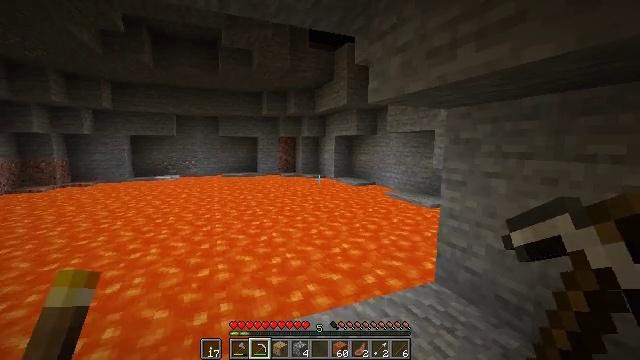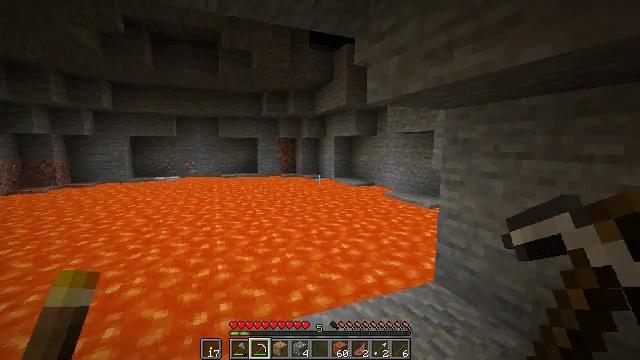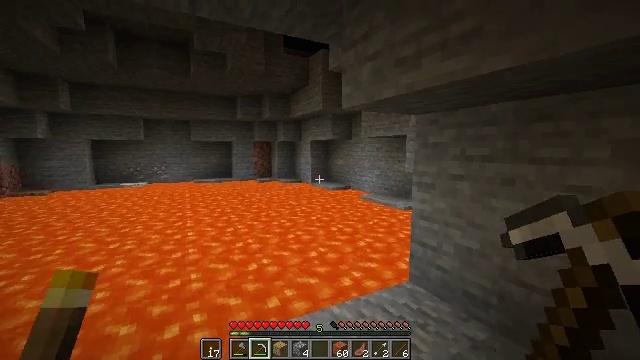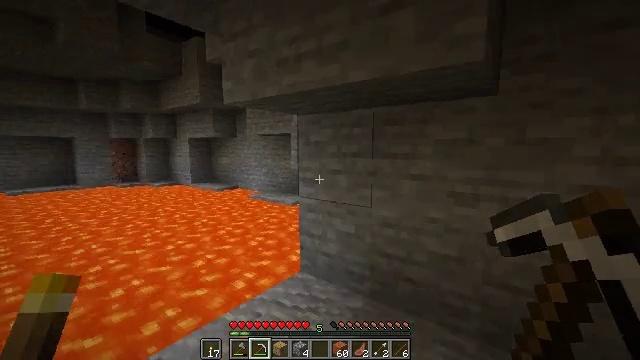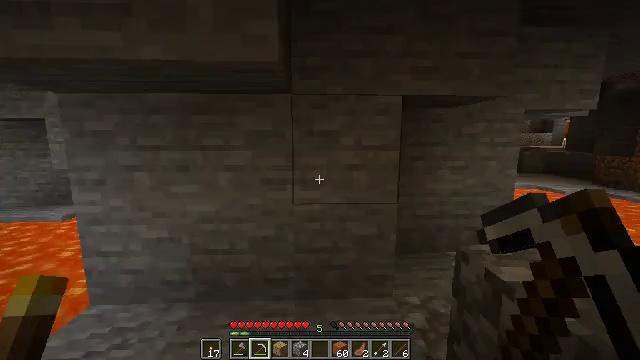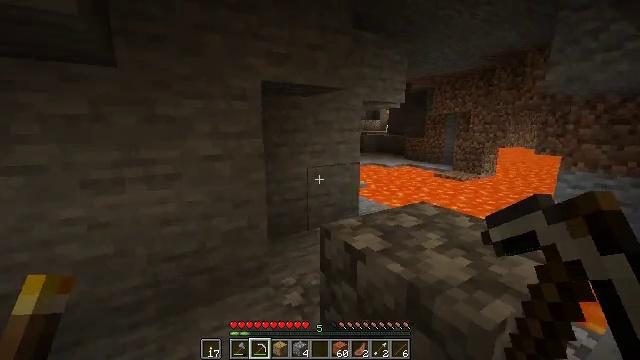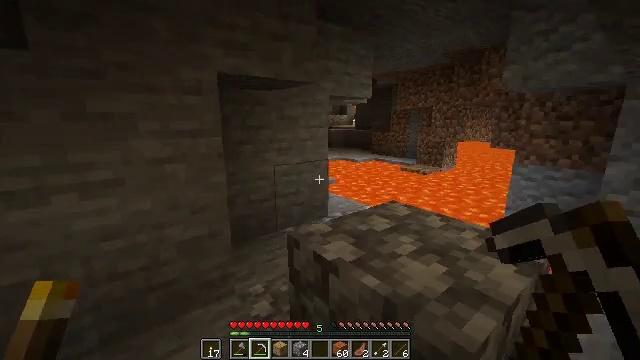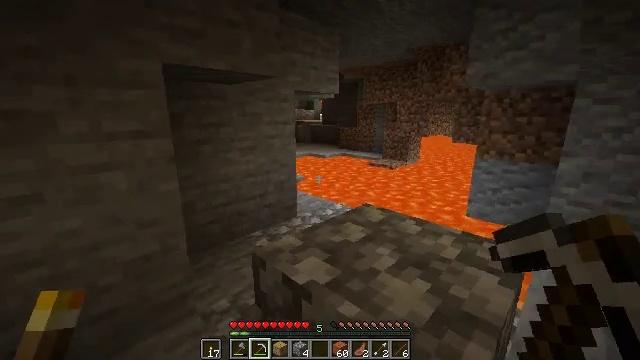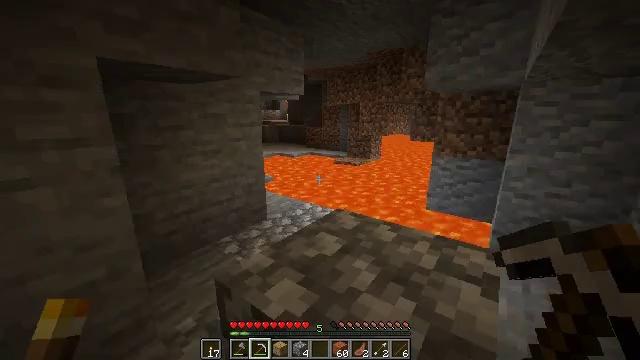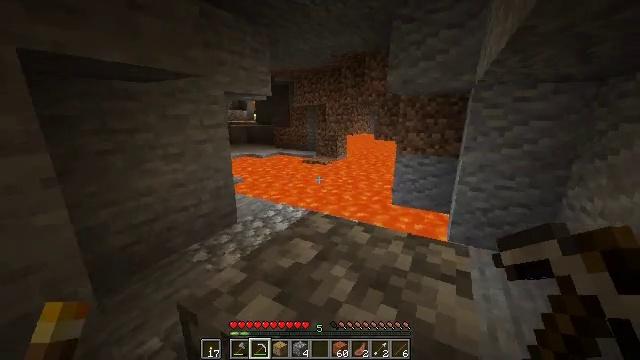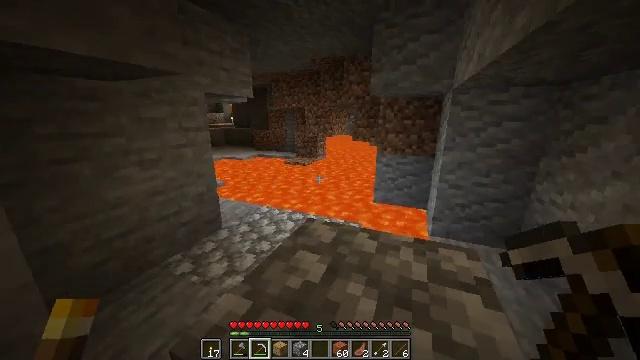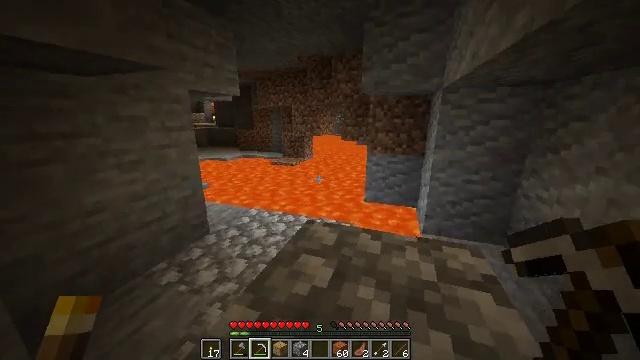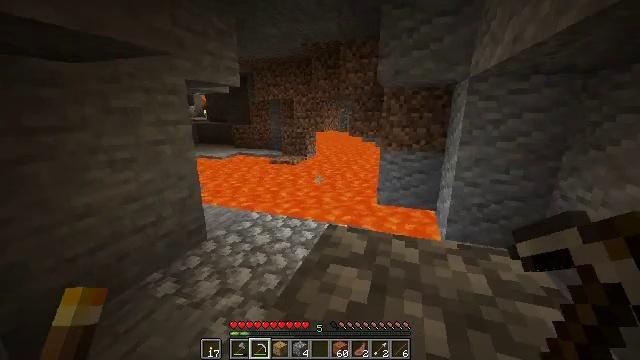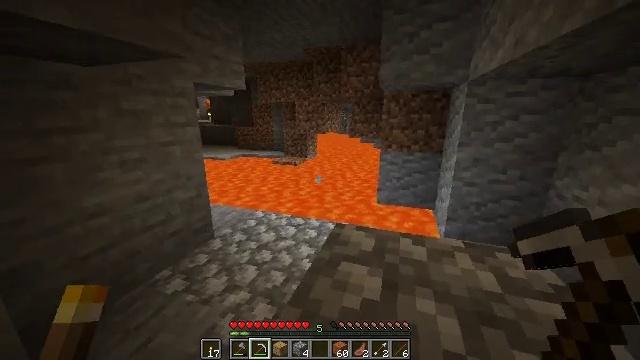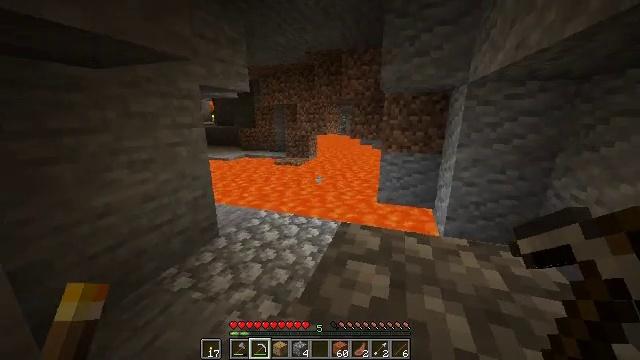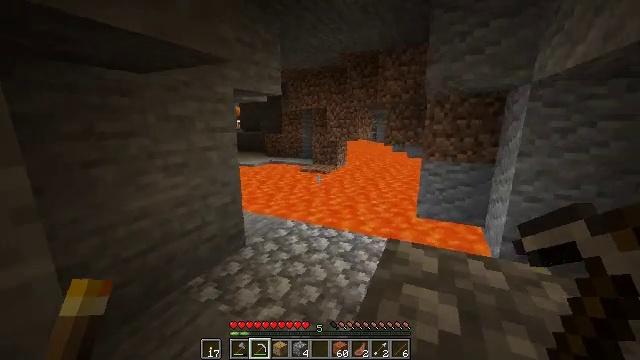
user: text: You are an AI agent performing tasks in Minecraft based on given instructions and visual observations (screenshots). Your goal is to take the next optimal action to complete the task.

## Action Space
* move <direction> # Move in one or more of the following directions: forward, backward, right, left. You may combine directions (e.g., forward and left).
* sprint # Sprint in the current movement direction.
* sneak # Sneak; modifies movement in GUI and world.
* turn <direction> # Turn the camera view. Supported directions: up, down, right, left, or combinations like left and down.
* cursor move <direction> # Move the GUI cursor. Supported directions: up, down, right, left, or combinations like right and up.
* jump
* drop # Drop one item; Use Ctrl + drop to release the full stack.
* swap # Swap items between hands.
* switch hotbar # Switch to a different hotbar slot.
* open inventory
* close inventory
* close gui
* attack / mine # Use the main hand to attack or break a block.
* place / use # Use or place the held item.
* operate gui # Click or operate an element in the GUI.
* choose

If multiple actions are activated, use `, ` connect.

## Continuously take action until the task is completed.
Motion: motion action
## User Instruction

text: Put iron ore in the furnace to get an iron ingot.
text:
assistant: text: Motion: no_op
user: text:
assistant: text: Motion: turn right
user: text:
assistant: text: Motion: turn right
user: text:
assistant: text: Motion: turn right and down
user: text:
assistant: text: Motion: move forward, turn right and down
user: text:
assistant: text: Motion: move forward, turn right and down
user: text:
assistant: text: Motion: move forward, sprint, turn right and down
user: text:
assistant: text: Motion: move forward, sprint, turn right
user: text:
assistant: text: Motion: move forward, sprint, turn right
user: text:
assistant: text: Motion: move forward, sprint, turn right
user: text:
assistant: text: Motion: move forward, sprint, turn right
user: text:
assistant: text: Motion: move forward, sprint
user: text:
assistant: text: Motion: move forward, sprint
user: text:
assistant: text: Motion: move forward, sprint
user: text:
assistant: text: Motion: move forward, sprint, turn left and up
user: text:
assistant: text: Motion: move forward and move left, sprint, turn left and up
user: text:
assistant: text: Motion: move forward and move left, sprint
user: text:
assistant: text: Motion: move forward and move left, sprint
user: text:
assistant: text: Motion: move forward and move left, sprint
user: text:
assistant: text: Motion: move forward, sprint
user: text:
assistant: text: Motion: move forward and move right, sprint
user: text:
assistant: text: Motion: move forward and move right, sprint
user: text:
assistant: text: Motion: move forward and move right, sprint, turn left
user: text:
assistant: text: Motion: move forward and move right, sprint, turn left and down
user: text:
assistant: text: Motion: move forward and move right, sprint, turn left and down
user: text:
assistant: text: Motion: move forward, sprint, turn left
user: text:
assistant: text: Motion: move forward, sprint, turn left
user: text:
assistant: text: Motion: move forward, sprint, turn left
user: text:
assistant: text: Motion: move forward, sprint, turn left
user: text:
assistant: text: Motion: move forward, sprint, turn left